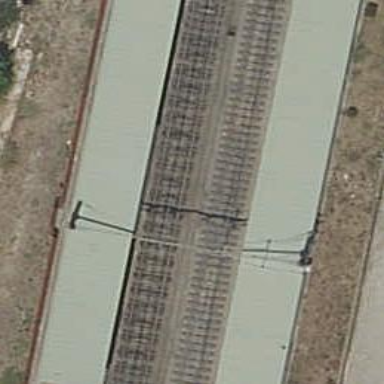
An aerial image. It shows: Railway stop with public transport stop position.